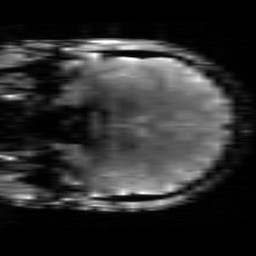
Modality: T2starw
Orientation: coronal
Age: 22
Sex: male
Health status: healthy
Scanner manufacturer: siemens
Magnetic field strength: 3 T
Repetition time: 0.7 s
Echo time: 0.02 s